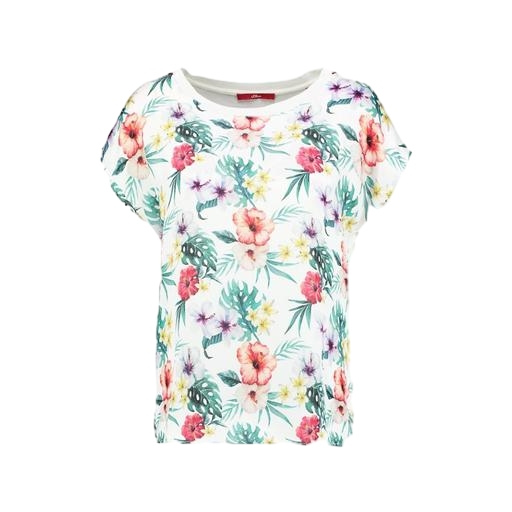
multicolor floral-print t-shirt only macy, multicolor tropical print t-shirt, white floral graphic t-shirt, white background